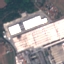
Land use / land cover: Industrial